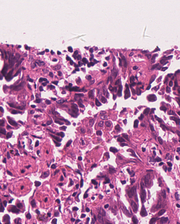
Tumor epithelial tissue: yes
Tumor-associated stroma tissue: yes
Normal tissue: no